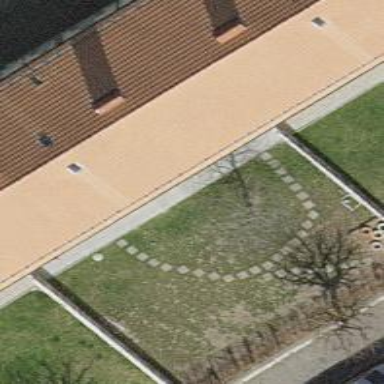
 designed for leisure activities on land."